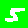
Digit: 5